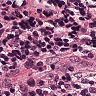
Metastatic tissue present: no